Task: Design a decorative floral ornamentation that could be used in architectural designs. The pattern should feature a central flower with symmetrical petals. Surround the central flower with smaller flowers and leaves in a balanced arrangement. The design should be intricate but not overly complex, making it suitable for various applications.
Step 1559:
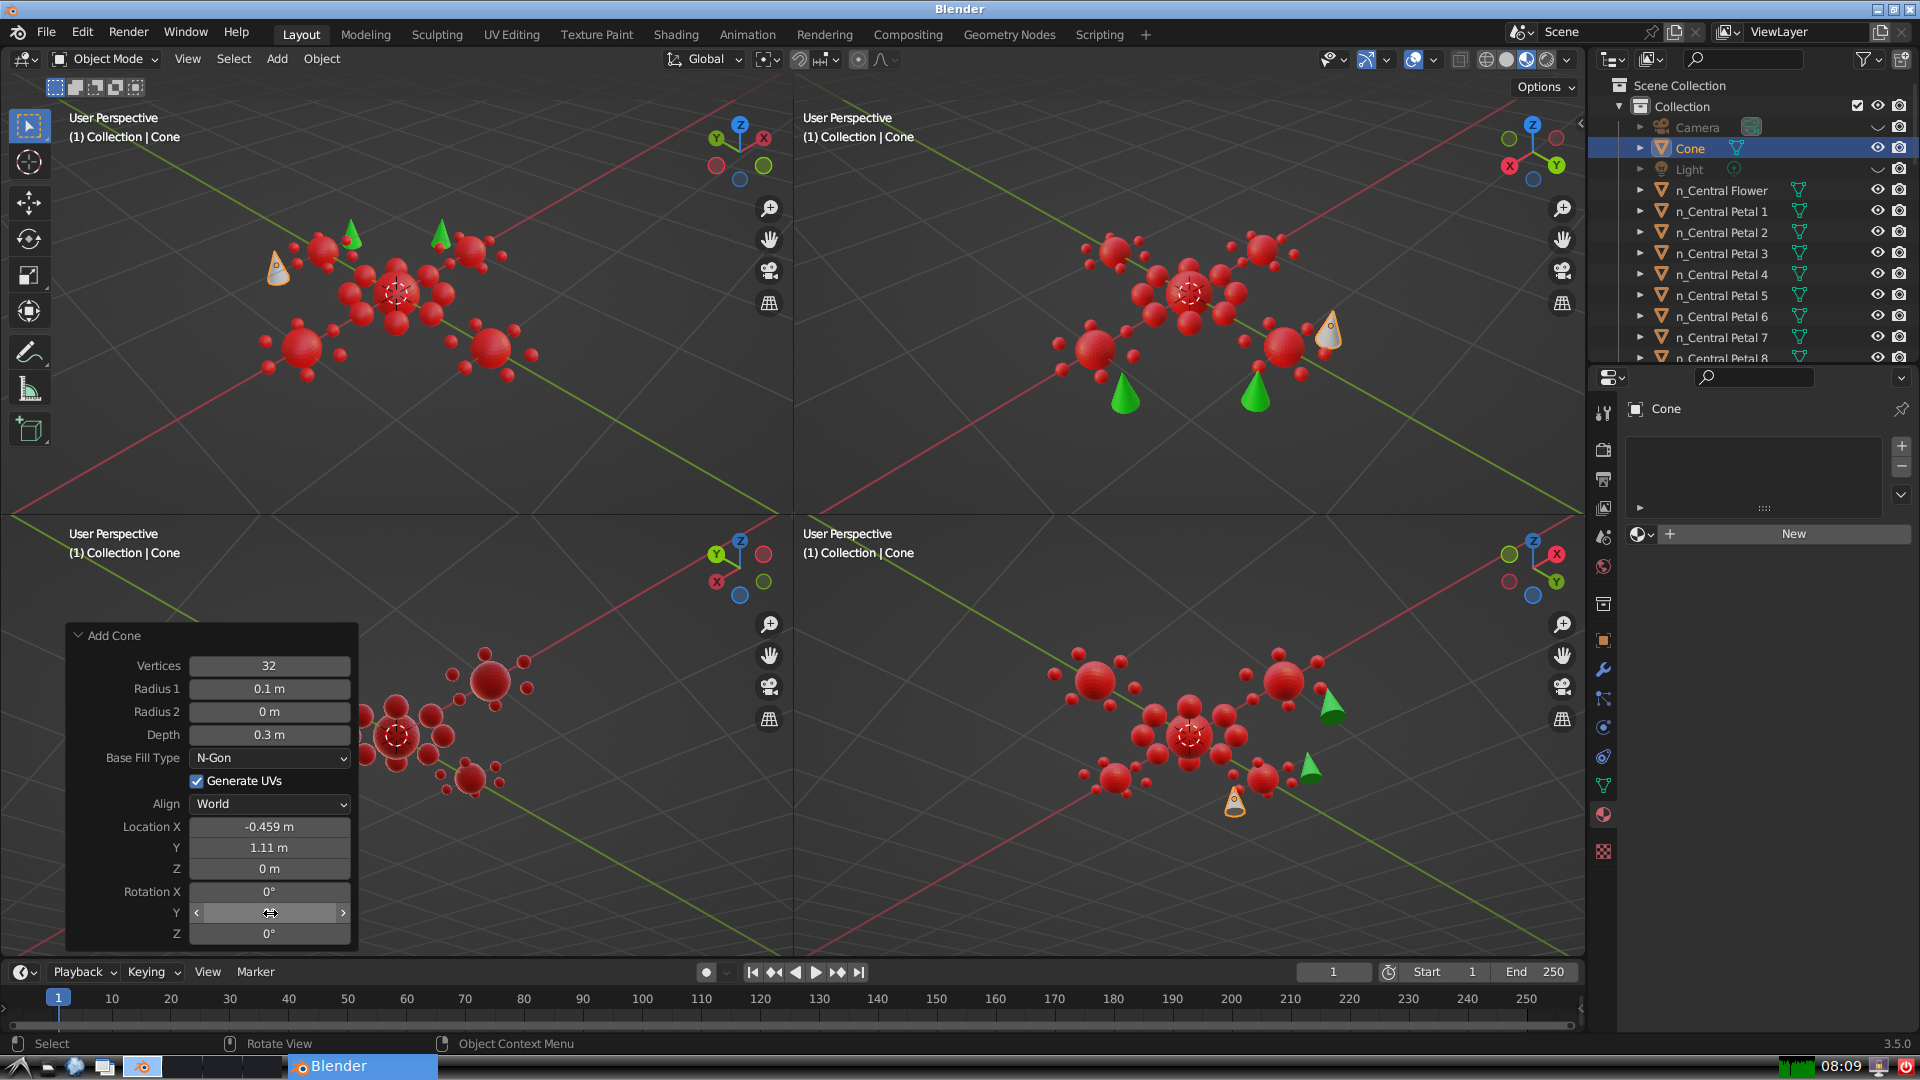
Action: click: no